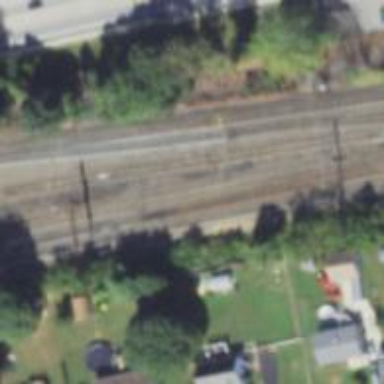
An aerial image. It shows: Railway crossover.